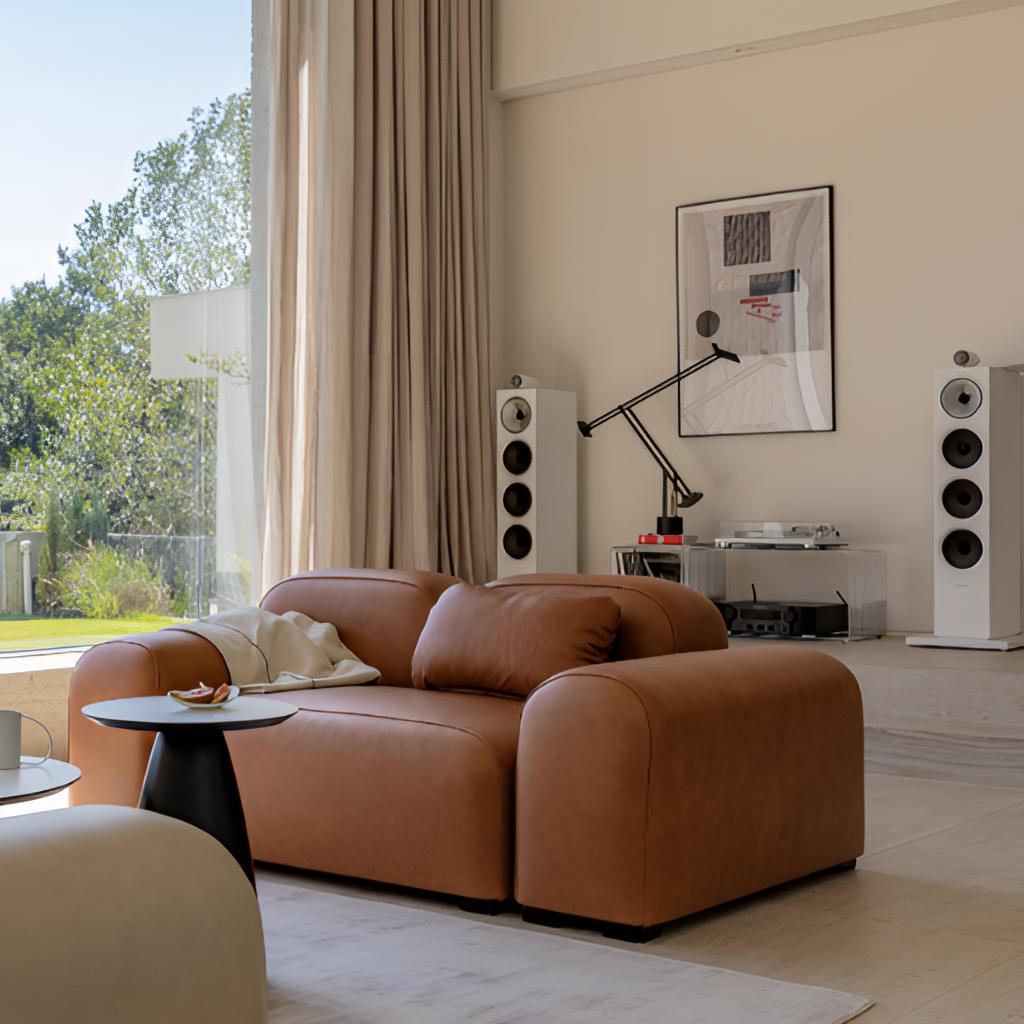
living room, brown leather sofa, paint wallpaper, with solid pattern, wood flooring, with plank pattern, contemporary